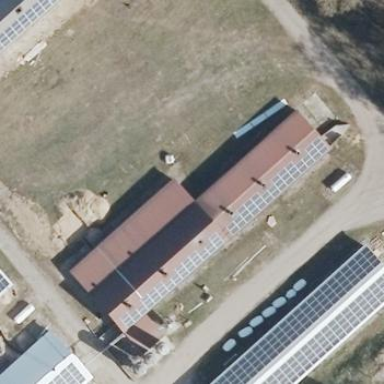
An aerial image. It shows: Farm auxiliary building.